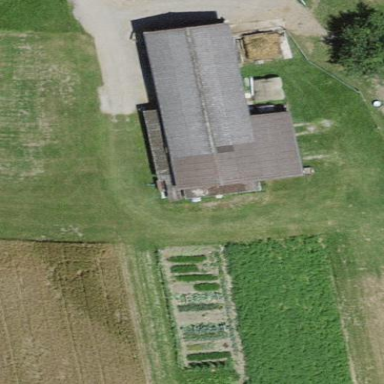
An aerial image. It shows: Barn.